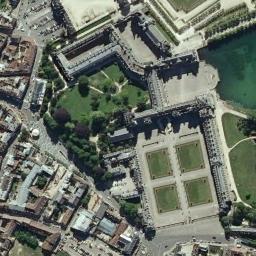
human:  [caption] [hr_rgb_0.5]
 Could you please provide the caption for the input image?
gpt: The roof of this palace is black and there is a white vacant lot in front of the palace .

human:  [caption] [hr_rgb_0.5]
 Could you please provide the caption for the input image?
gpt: There are several buildings of different sizes beside the palace .

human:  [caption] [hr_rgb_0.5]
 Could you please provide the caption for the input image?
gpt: The palace is on the grass next to some buildings .

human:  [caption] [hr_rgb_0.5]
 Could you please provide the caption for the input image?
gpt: The palace has some palaces, Parks and a lake and some other buildings are next to the palace .

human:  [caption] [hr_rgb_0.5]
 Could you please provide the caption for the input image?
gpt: There are some green lawns and a lake beside the palace .